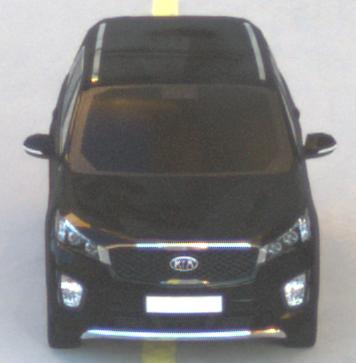
Make: KIA
Model: Sorento 2.2 CRDi
Detailed model: Sorento (UM)
Model produced from: 2015/03
Model produced until: 2017/10
Doors: 5
Color: black
Road condition: dry road
Daytime: sunrise or sunset
Contrast: medium contrast